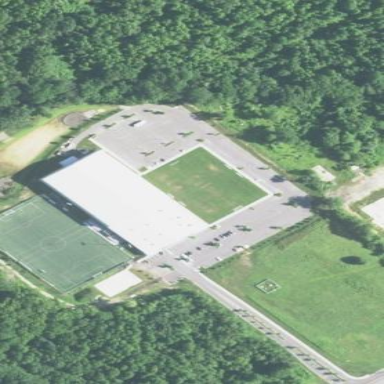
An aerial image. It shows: Sports centre building.